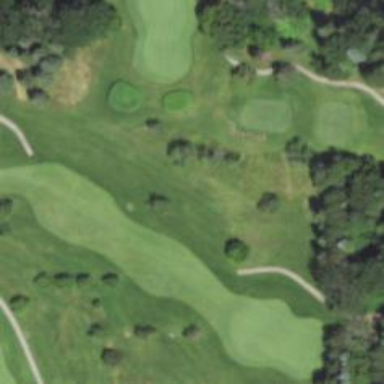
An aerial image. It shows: Grassy area designated as golf fairway.